Question: Something seems funny about the way that Android's frustumM works. If I check the OpenGL red book, the matrix generated looks like this:
<URL>
<URL>
Songho.ca seems to agree with this:
<URL>
<URL>
However, one component is multiplied by 2 with Android's frustumM, and not in the other example matrices. Here's what it seems to be doing:

Everything seems to functionally match up, the first row, third column. Why is that being multiplied by two? Here's the lines of code from android.opengl.Matrix's frustumM method that generate the first three elements of the third column:
'''
final float A = 2.0f * ((right + left) * r_width);
final float B = (top + bottom) * r_height;
final float C = (far + near) * r_depth;
'''
With r_width, r_height, r_depth defined as:
'''
final float r_width = 1.0f / (right - left);
final float r_height = 1.0f / (top - bottom);
final float r_depth = 1.0f / (near - far);
'''
The line starting with "final float A" appears to be mistakenly multiplying by 2.
Is this a mistake in Android's code, or am I just missing something? I know that the term cancels out if the frustum is symmetrical. When running the code with an asymmetrical frustum, the generated matrices actually are different and so are the resulting vectors when the same vector is multiplied with those differing matrices.
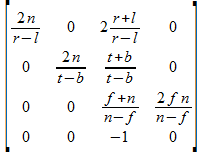
Answer: It's a bug with Android. Please see <URL>